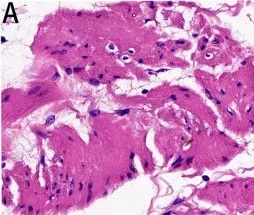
Histopathological findings of rectal mass. (A) HE staining revealed differentiated adenocarcinoma in the rectum.
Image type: pathology (h&e)